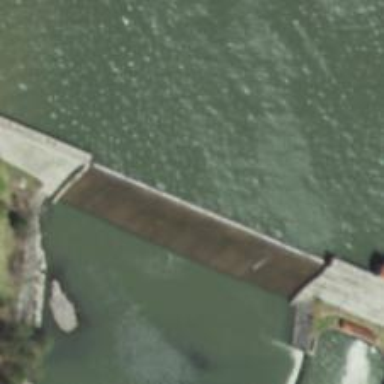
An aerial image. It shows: Dam across waterway.